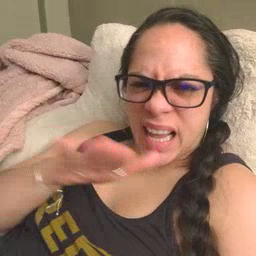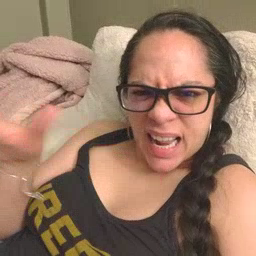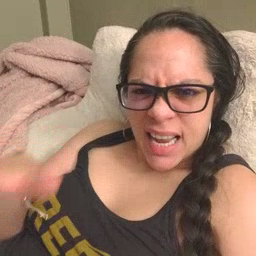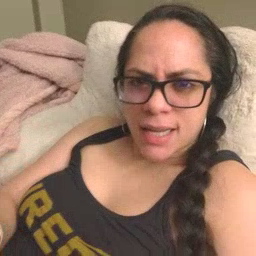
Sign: clean